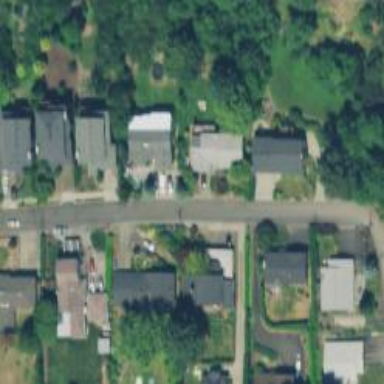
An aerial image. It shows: Residential road with sidewalk on the left side.